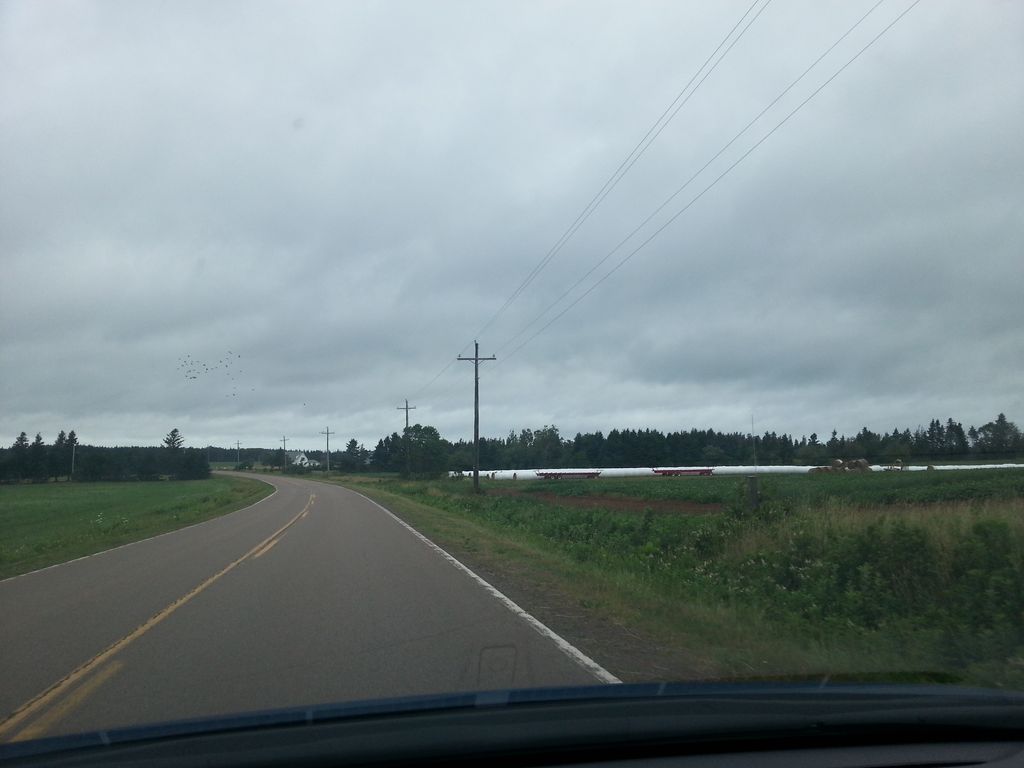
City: charlottetown